Question: I trie to run a php file. The hoster allow me to write just a file name, I cant' change
> php -f /home/a4833978/
. I tried this but the file don't run

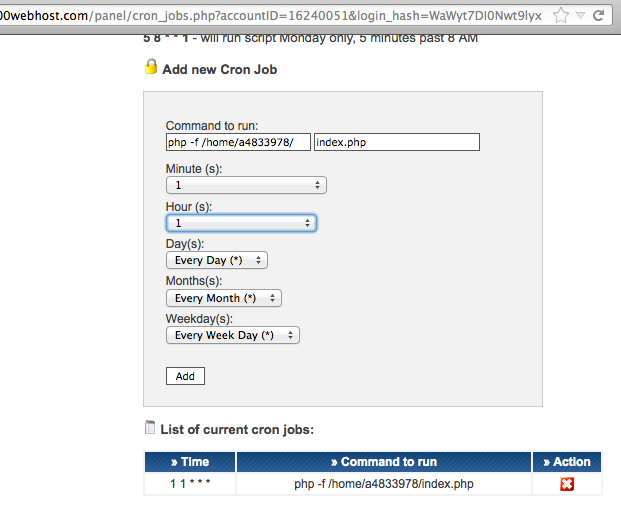
Answer: Use '* * * * *' instead of '1 1 * * *' if you want your script to run every minute. Your example would run once a day at 01:01.
In case you really want to run it once a day, check if your script works when executed directly.